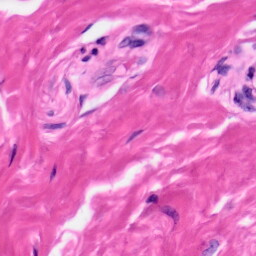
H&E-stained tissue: Skin